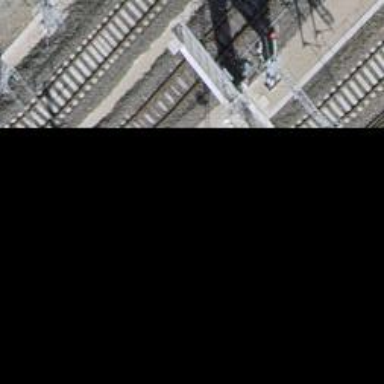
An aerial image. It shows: Railway track with contact lines for electrification.